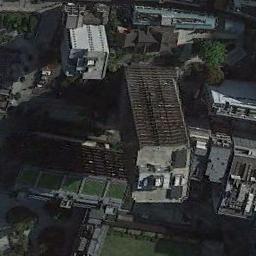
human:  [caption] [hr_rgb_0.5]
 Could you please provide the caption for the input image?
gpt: The commercial area is in the middle of grass .

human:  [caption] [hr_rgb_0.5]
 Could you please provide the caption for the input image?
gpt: A commercial area has a high-rise building and some other buildings .

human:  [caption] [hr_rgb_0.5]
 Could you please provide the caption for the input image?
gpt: The buildings in the commercial region are tided .

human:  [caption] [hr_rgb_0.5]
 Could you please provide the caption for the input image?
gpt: In a business district there are several tall buildings of different shapes and several roads with many cars and many trees .

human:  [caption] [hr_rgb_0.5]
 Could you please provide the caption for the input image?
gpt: A building with some lawns around on a commercial area .